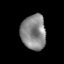
Tissue: prostate
Cell type: T cells
Senescence score: 0.2868
Nuclear area (px): 853
Mean DAPI intensity: 135.685